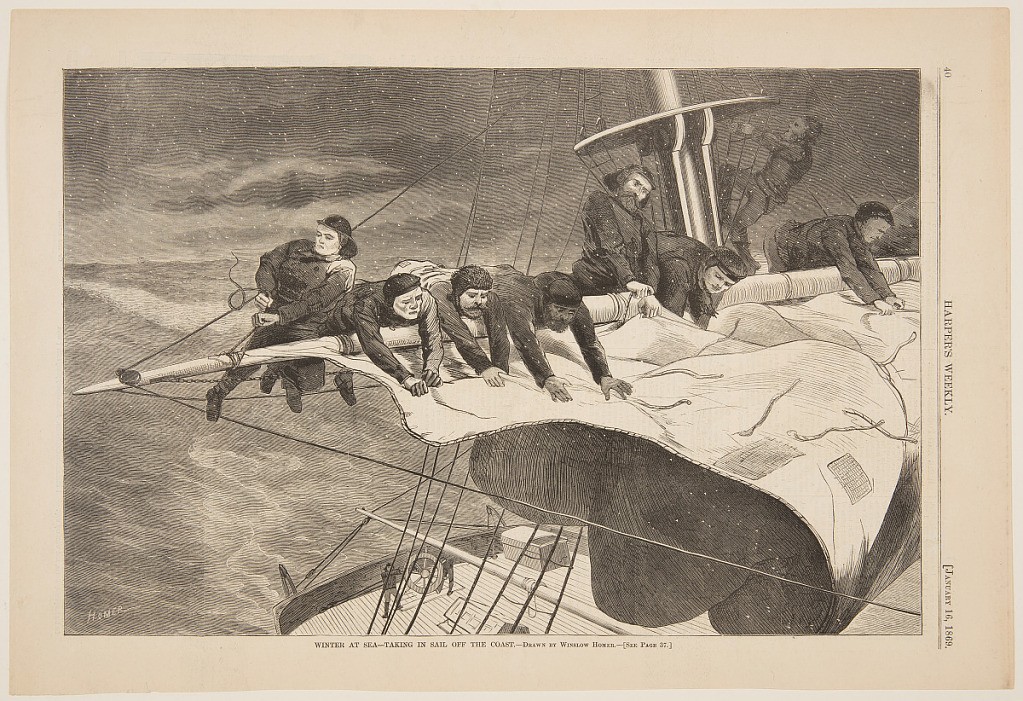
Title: Winter at Sea – Taking in Sail off the Coast
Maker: Winslow Homer, American, 1836–1910
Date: January 16, 1869
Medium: Wood engraving in black ink on paper
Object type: Print
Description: Men taking in the sail of a ship in the snow.